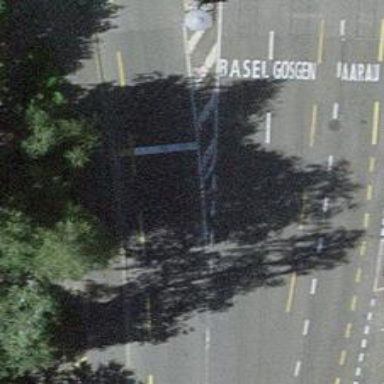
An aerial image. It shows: Road with traffic signals.